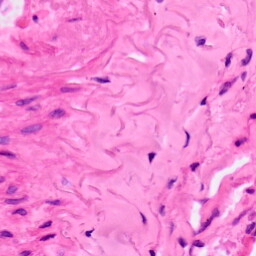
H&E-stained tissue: Lung